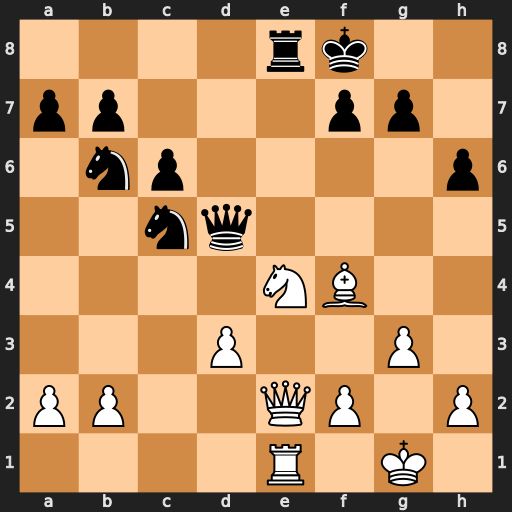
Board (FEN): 4rk2/pp3pp1/1np4p/2nq4/4NB2/3P2P1/PP2QP1P/4R1K1
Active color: w
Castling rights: -
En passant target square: -
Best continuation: Bd6+ Qxd6 Nxd6